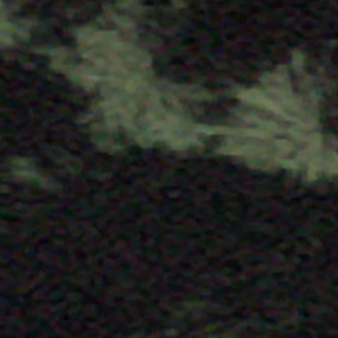
Label: other